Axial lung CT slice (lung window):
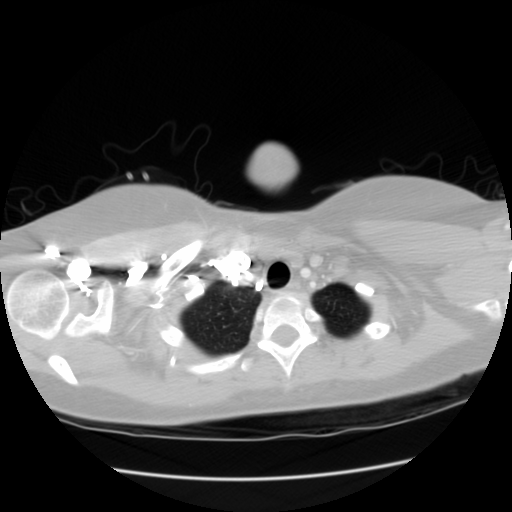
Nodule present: no